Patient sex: F
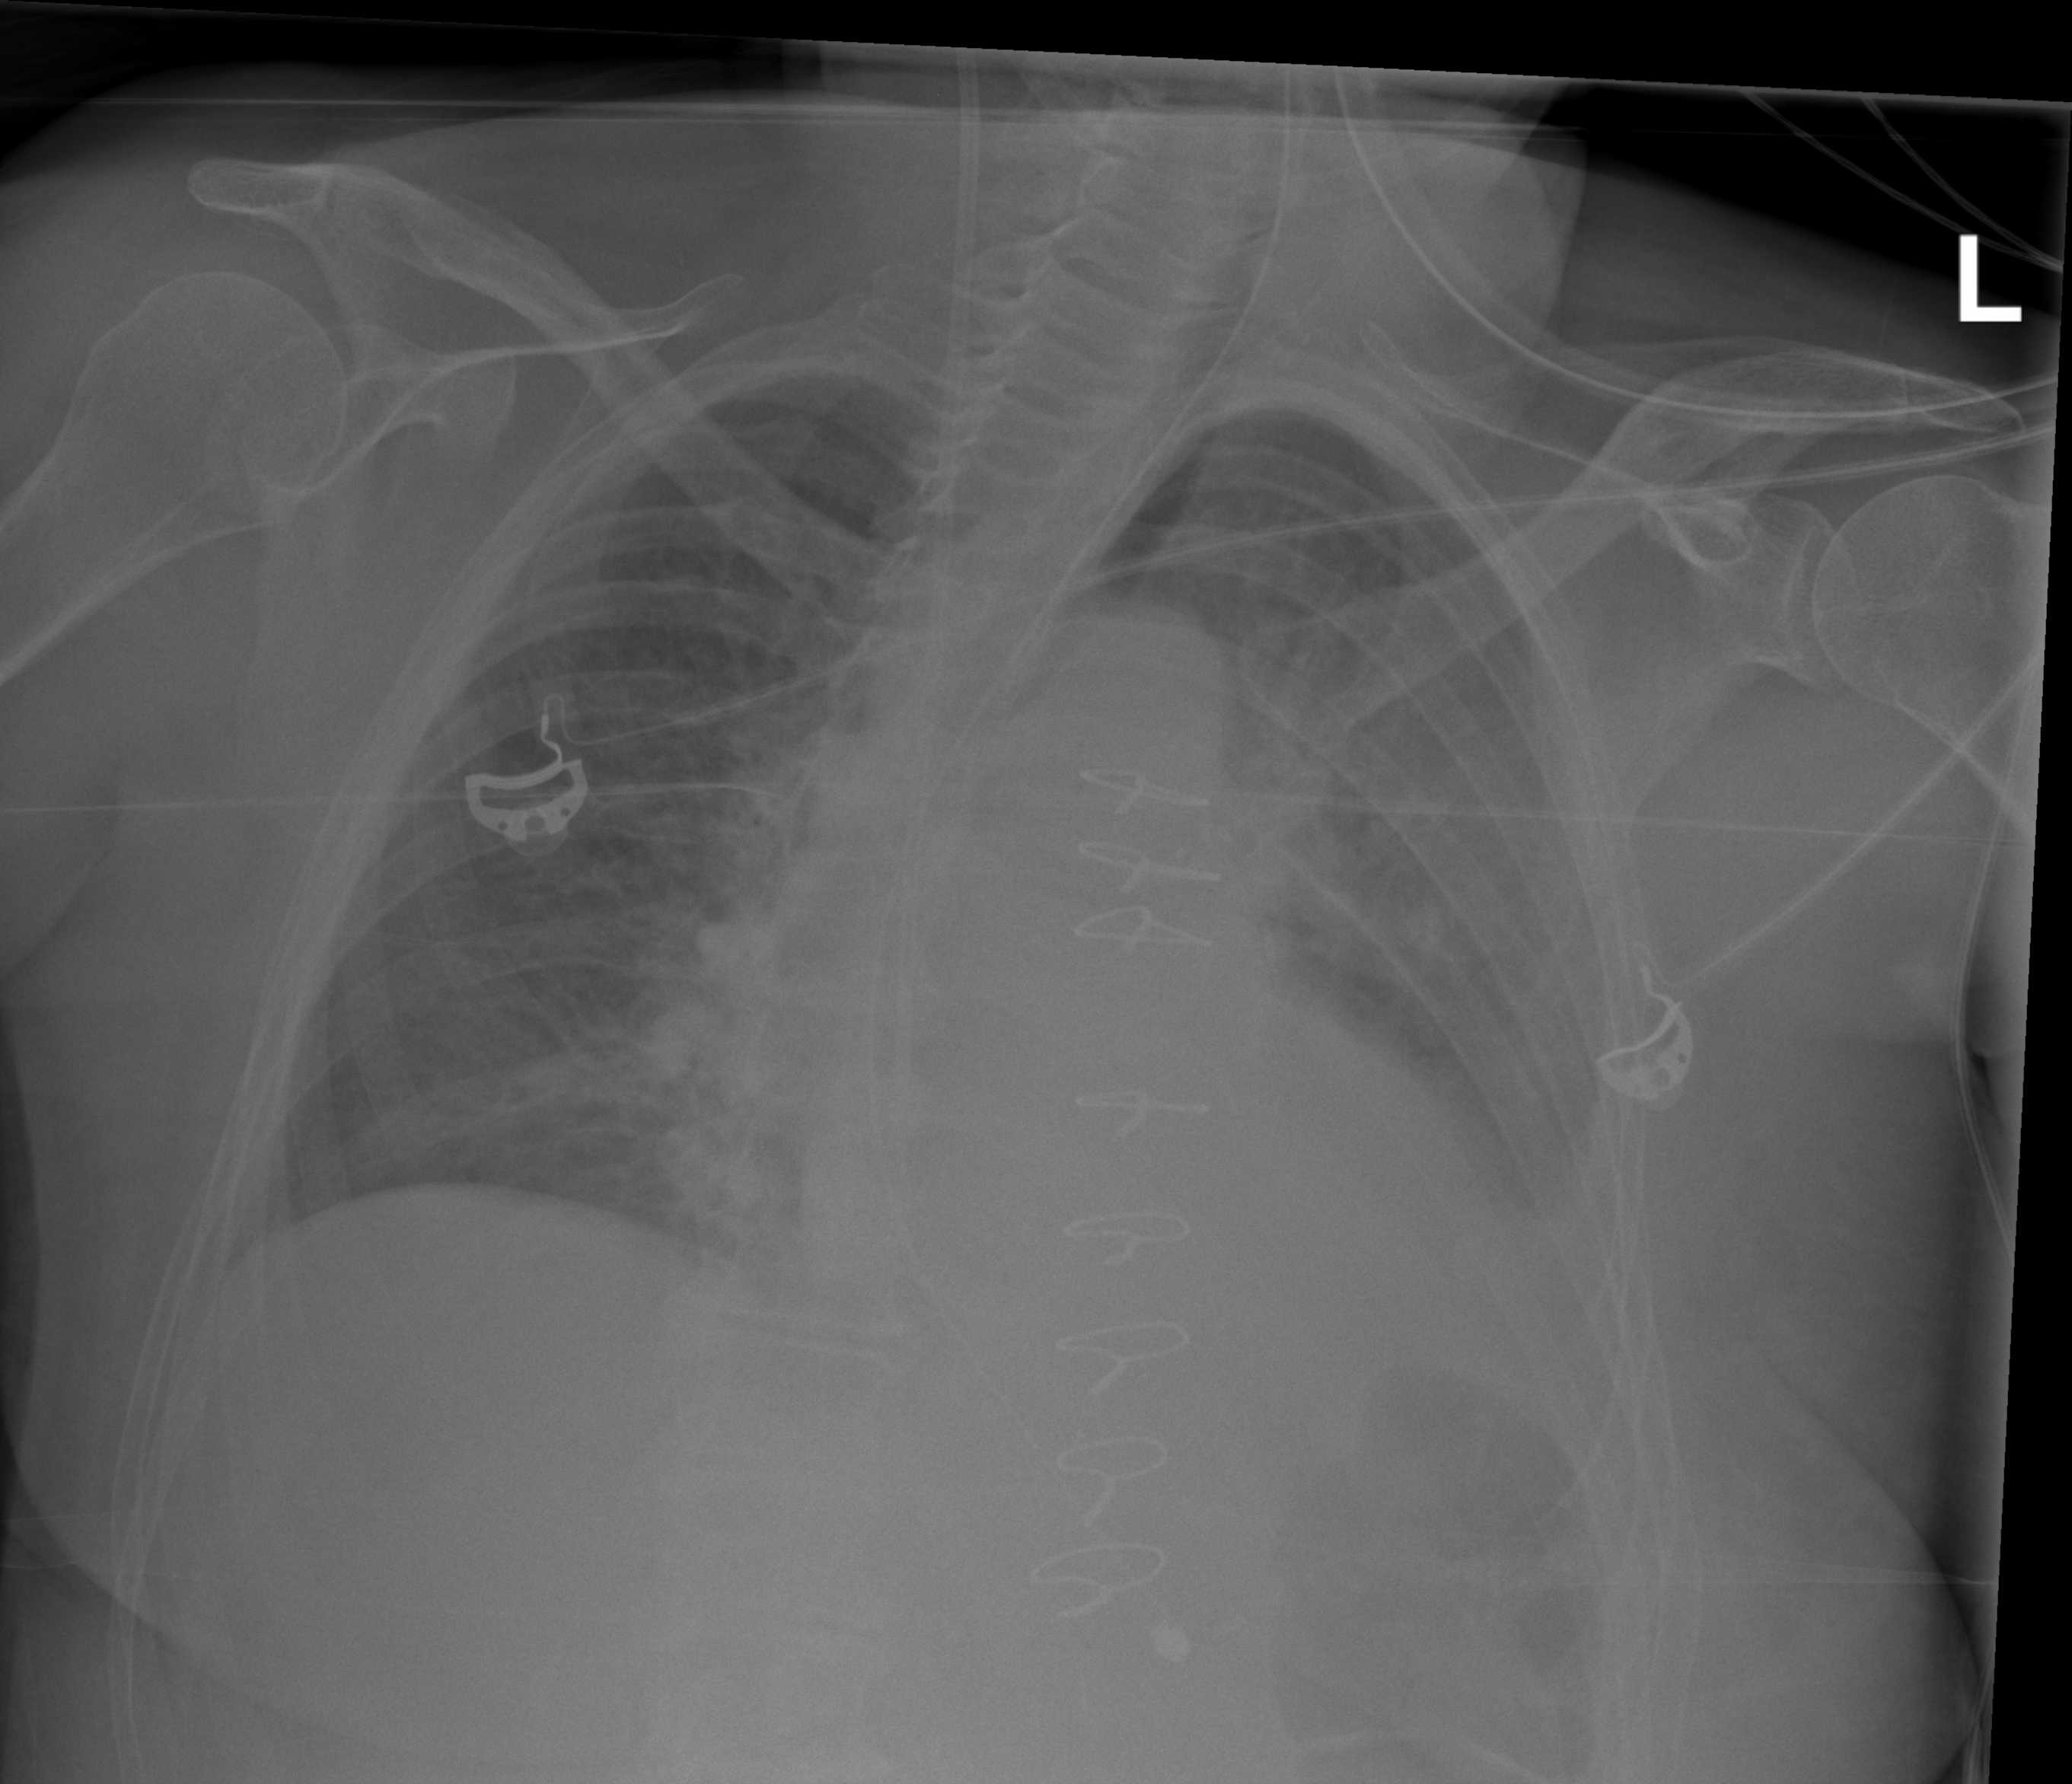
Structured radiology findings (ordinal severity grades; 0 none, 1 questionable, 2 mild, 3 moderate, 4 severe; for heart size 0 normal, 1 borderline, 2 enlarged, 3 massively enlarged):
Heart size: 1
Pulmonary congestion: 2
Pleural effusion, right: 0
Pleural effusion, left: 2
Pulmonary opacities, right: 1
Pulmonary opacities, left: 1
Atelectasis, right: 0
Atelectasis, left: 2